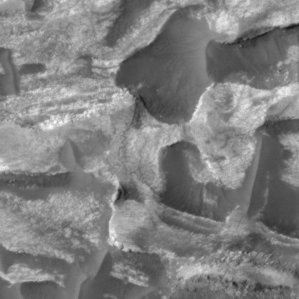
Label: non_frost